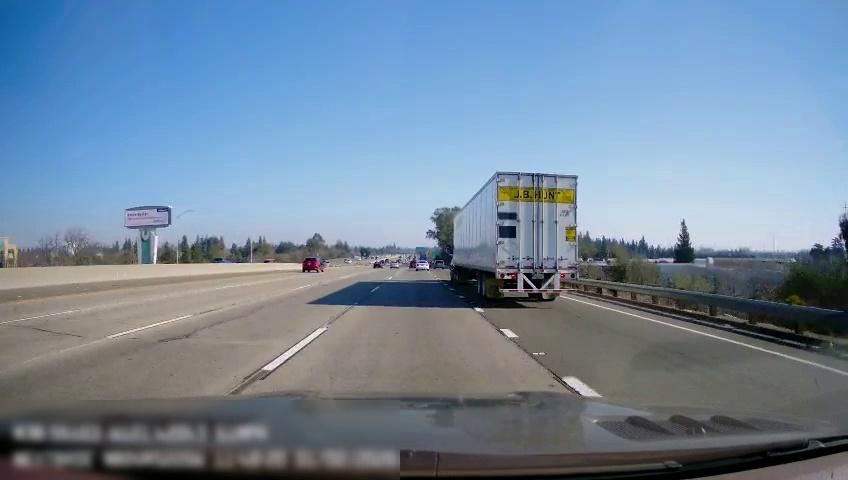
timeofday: Day
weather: Sunny
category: Drivable Space
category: Vehicles | Truck
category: Vehicles | Car
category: Vehicles | SUV
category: Vehicles | Truck
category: Vehicles | SUV
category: Lanes | Alternate Lane
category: Lanes | Alternate Lane
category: Lanes | Alternate Lane
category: Lanes | Alternate Lane
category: Lanes | Alternate Lane